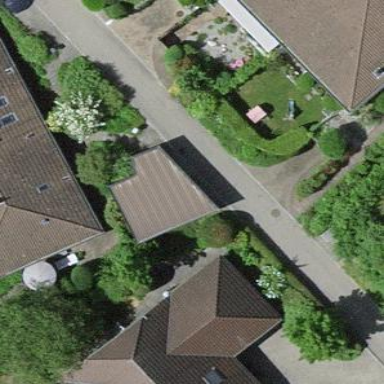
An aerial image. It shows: View of roof of building.